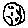
Label: moon